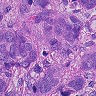
Metastatic tissue present: yes